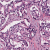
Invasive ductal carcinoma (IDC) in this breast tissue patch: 1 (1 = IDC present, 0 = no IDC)